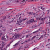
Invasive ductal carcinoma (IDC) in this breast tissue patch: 1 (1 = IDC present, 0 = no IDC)